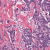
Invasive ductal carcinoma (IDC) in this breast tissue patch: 1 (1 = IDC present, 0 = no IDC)